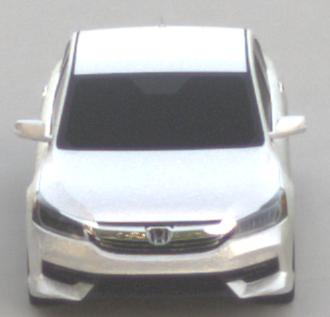
Make: Honda
Model: Accord Hybrid
Detailed model: 9. Generation
Model produced from: 2015
Model produced until: 2019
Doors: 4
Color: white
Road condition: dry road
Daytime: sunrise or sunset
Contrast: low contrast